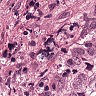
Metastatic tissue present: yes